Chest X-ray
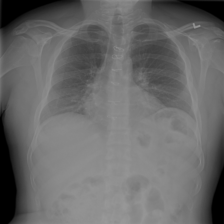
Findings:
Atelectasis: negative
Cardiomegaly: negative
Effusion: negative
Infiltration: negative
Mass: negative
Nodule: negative
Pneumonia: negative
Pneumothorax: negative
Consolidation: negative
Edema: negative
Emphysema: negative
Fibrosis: negative
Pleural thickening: negative
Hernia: negative